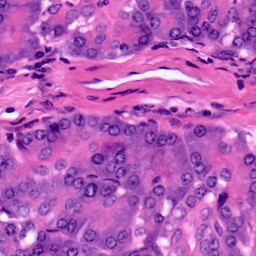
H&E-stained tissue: Pancreatic